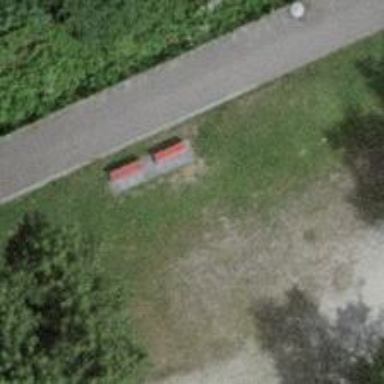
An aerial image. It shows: Red bench.